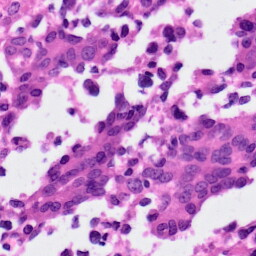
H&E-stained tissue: Ovarian